Question: I am experiencing problems to fit label in the right place under the histogram bins as you can see in the pic.
I am using this code:
'''
![# Category names
my.names <- c("test1", "test2", "test3", "test4", "test5", "test6")
# Example data
data <- c(191,33,12,254,22,74)
# Normalize the example data as a percentage of the total
data.norm <- data / sum(data)
# Use barplot to plot the results
barplot(data.norm, beside=TRUE, col=c("grey10","grey20","grey30","grey40","grey50","grey60"))
text(1:6, par("usr")[3], labels=my.names, srt=45, pos=2, xpd=TRUE,offset=0.01)][2]
'''
Please help
Regards
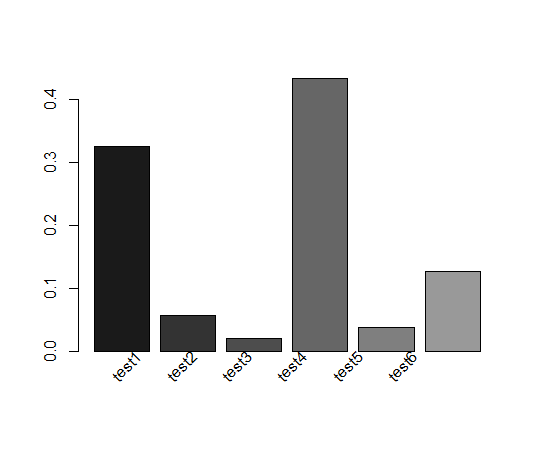
Answer: The 'x' axis values are not necessarily interger values. The 'barplot' function returns the 'x' values used during plotting. Try
'''
bp<-barplot(data.norm, beside=TRUE, col=c("grey10","grey20","grey30","grey40","grey50","grey60"))
text(bp, par("usr")[3], labels=my.names, srt=45, pos=2, xpd=TRUE,offset=0.01)
'''
instead.